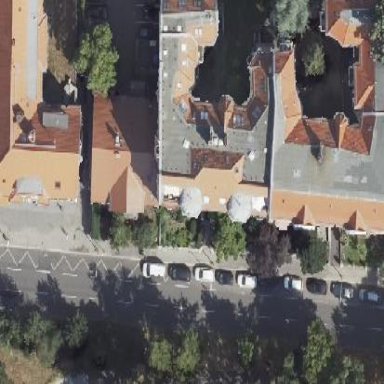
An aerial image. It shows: Building with apartments featuring unique double saltbox roof shape.